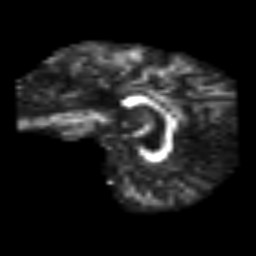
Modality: FA
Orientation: sagittal
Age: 51
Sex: female
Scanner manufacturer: siemens
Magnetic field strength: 3 T
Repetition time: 3.2 s
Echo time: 0.081 s